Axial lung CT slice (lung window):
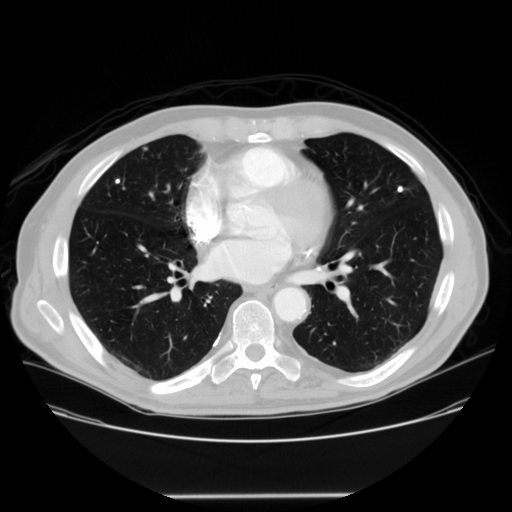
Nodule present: yes
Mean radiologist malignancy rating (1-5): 2